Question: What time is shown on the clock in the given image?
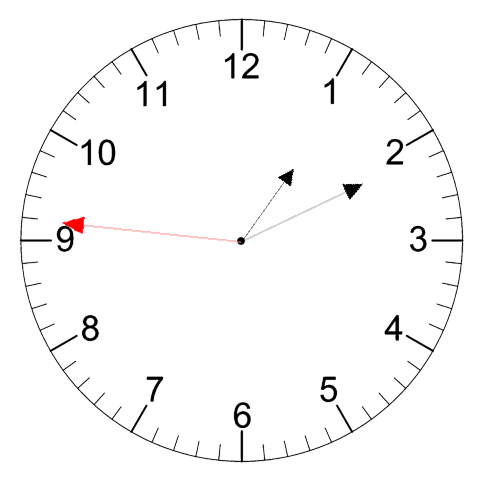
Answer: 01:10:46